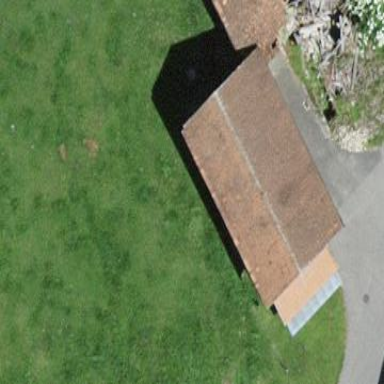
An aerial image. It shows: Barn.